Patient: sex M, age 35
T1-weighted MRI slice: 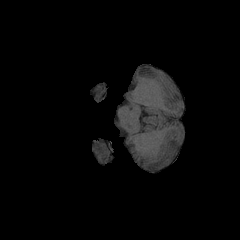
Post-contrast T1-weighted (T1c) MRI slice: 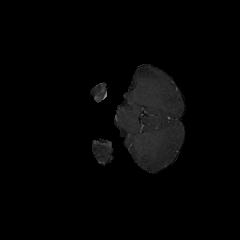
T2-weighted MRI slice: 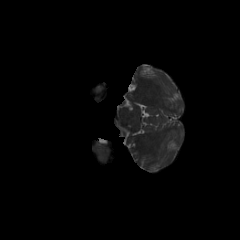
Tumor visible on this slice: no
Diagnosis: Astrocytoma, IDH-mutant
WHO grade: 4